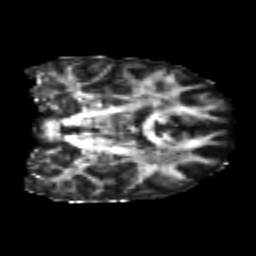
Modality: FA
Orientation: coronal
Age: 21
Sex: female
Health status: healthy
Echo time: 0.074 s